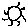
Label: sun